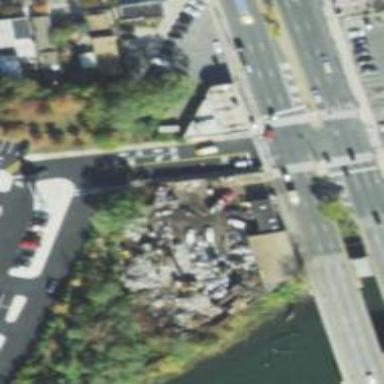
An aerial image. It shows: Scrap yard located in industrial area.